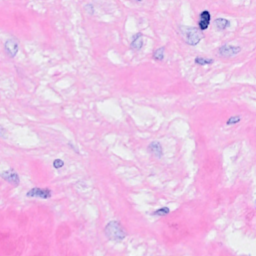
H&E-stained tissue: Breast